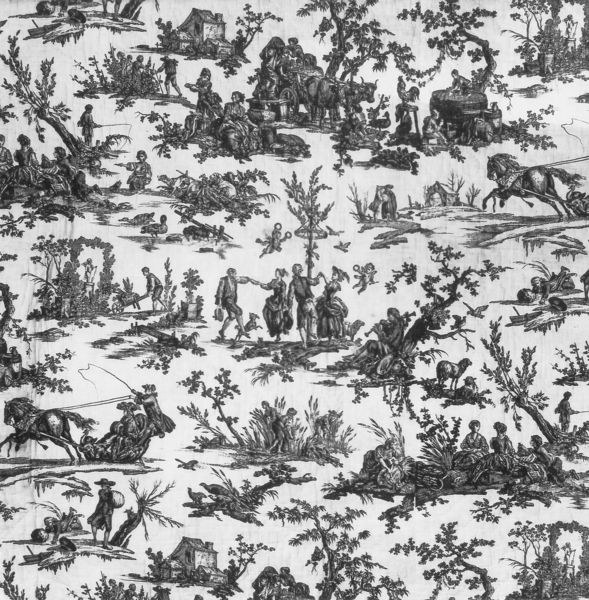
Titel: Les delices des quatres saisons/ Die Freuden der 4 Jahreszeiten
Künstler: Jean Baptiste Huet
Institution: Musée Oberkampf (983.15.12), Jouy
Schlagwörter: mann, vogel, bäume, frauen, menschen, frau, männer, schwarz, weiss, gras, haus, hund, tiere, tanz, häuser, vögel, zweige, gebüsch, hütte, stoff, paar, tanzen, rokoko, seide, fliegen, pferd, pferde, engel, garten, bogen, kutsche, ziehen, karre, schubkarre, tapete, bauer, schaf, angel, kutscher, peitsche, kranz, schlitten, ochsen, szenen, tänzer, maibaum, angeln, paare, wandbespannung, tanzpaar, galoppieren, jahreszeiten, stoffmuster, peitche